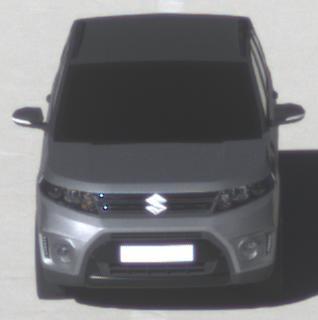
Make: Suzuki
Model: Vitara 1.6
Detailed model: Vitara (LY)
Model produced from: 2015/04
Model produced until: 2018/08
Doors: 5
Color: gray
Road condition: dry road
Daytime: morning or afternoon
Contrast: high contrast